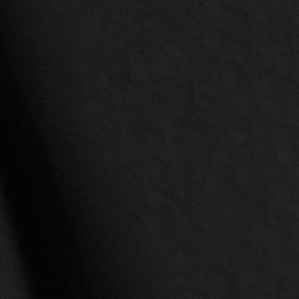
Label: non_frost